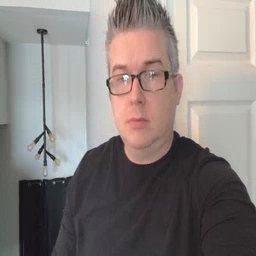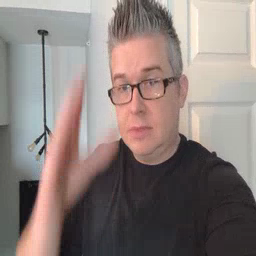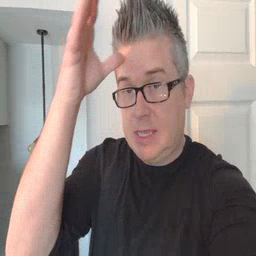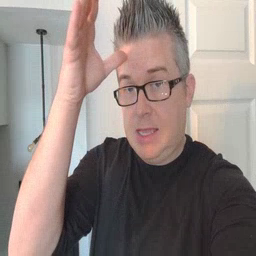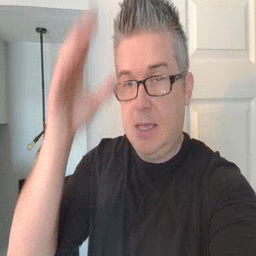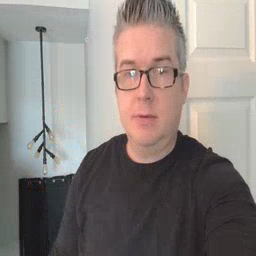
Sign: dad